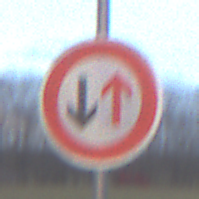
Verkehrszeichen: VorrangDesGegenverkehrs
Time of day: SunriseSunset
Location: Outdoor (Nature)
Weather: PartlyCloudy
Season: NotSpecified
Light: Natural